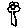
Label: flower